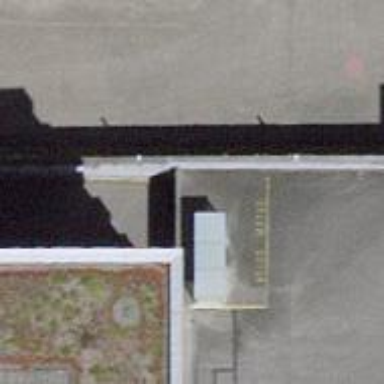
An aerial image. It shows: Parking entrance.